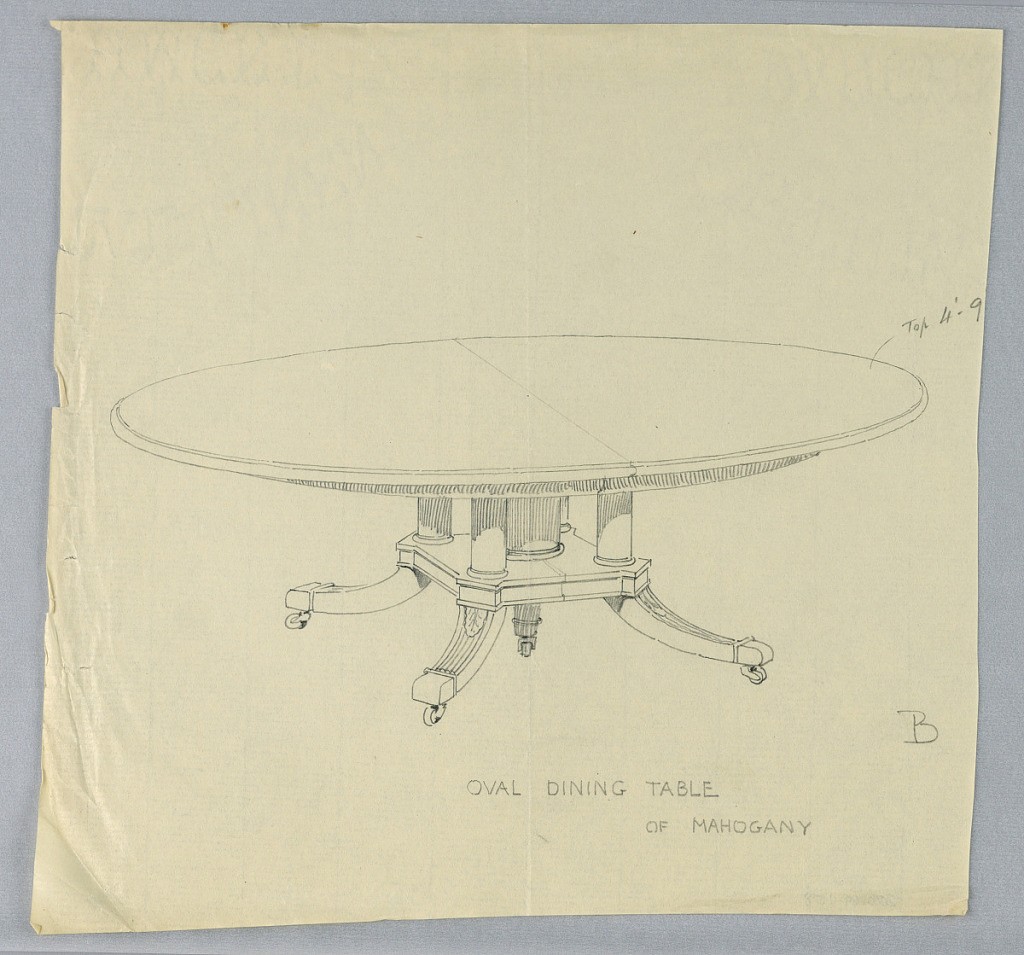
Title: Design for Oval Dining Table "B" of Mahogany
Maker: A.N. Davenport Co.
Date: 1900–05
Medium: Graphite on thin cream paper
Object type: Drawing
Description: Oval molded table top raised on 5 columnar supports sitting atop rectangular molded base terminating in reeded splayed legs on brass feet with casters; carved water leaf atop each foot.